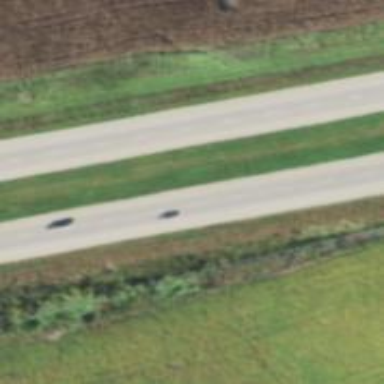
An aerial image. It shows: Trunk highway.